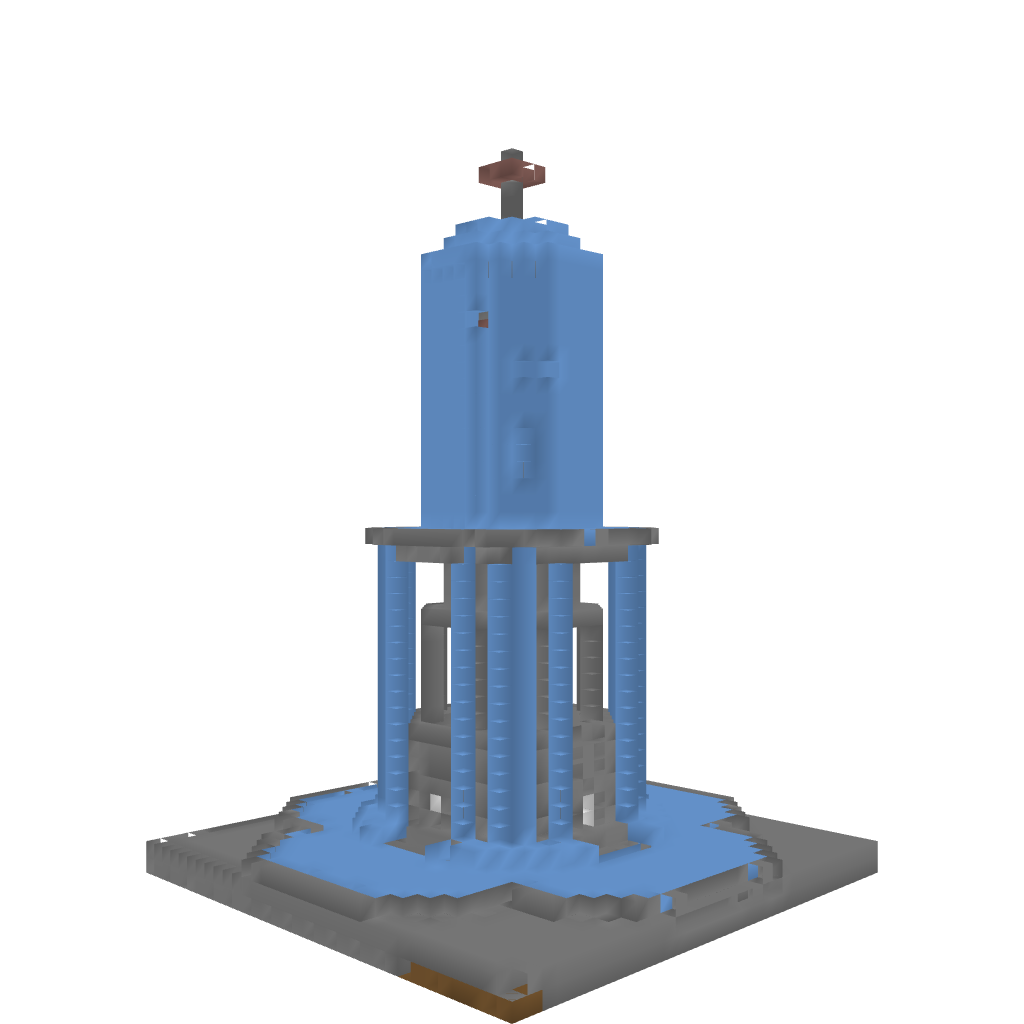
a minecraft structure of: Modern Grand Fountain high quality